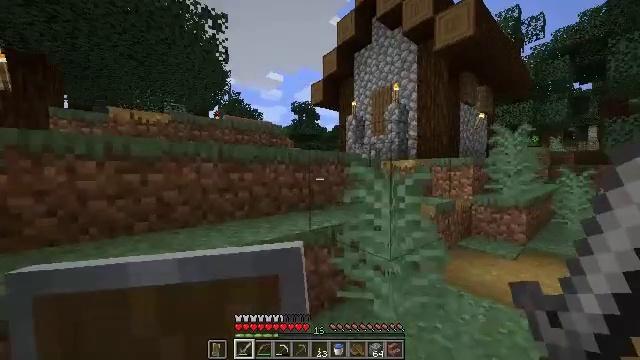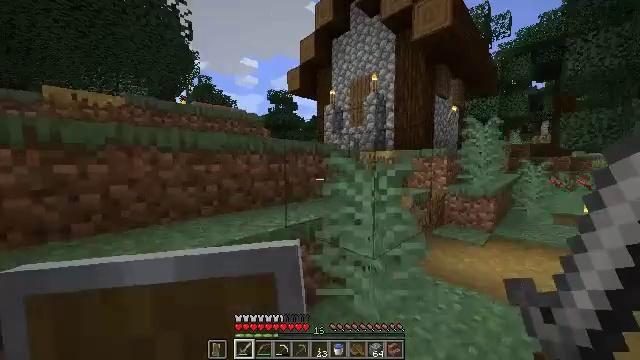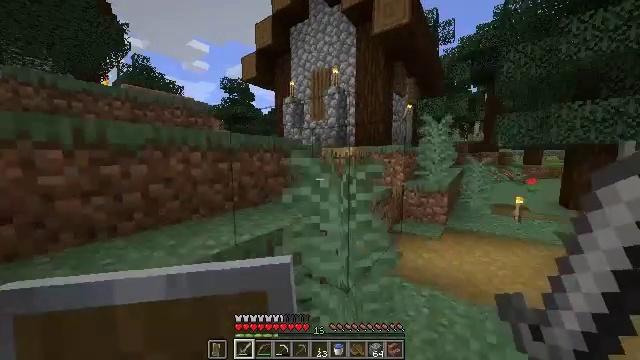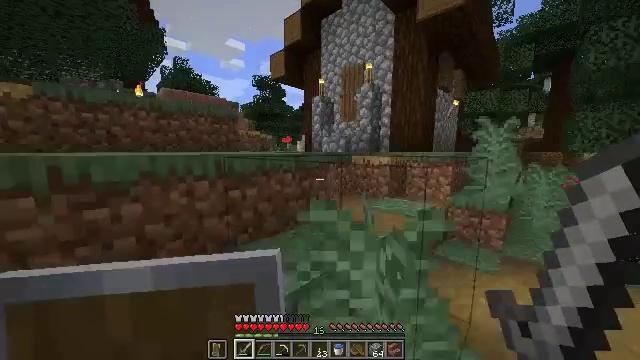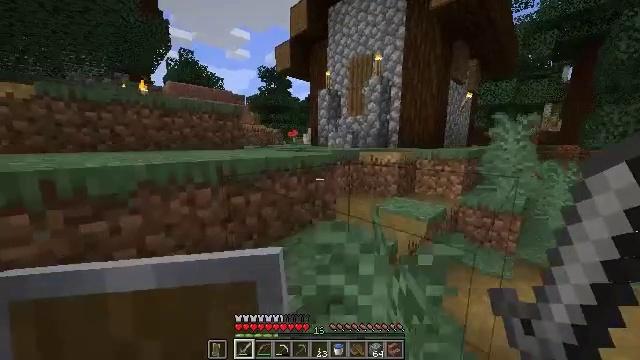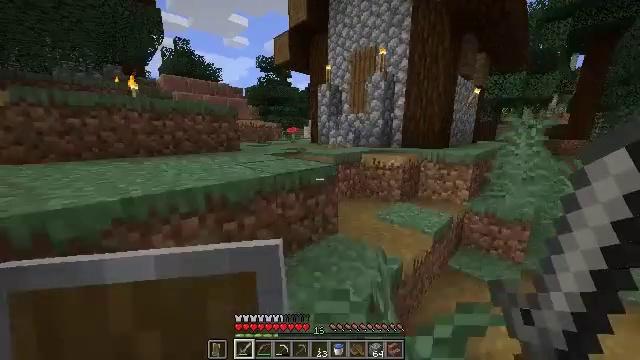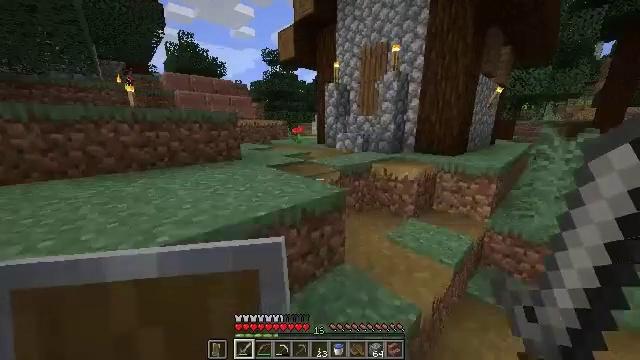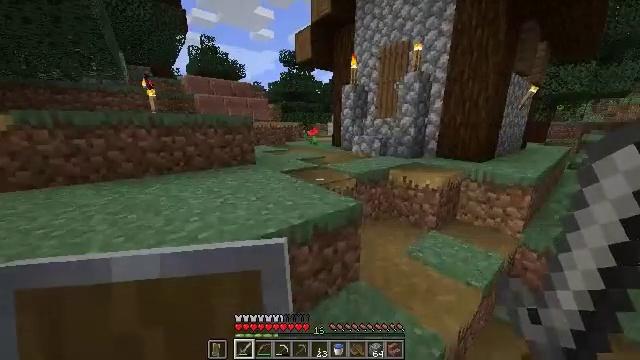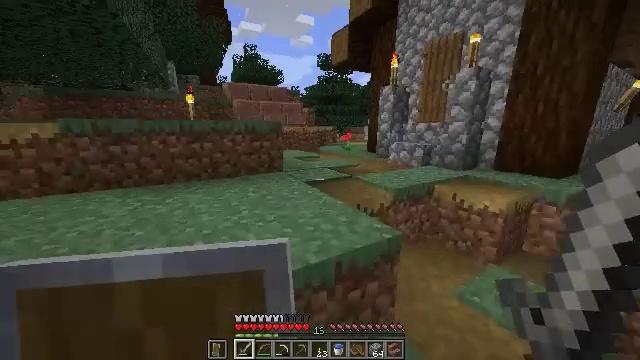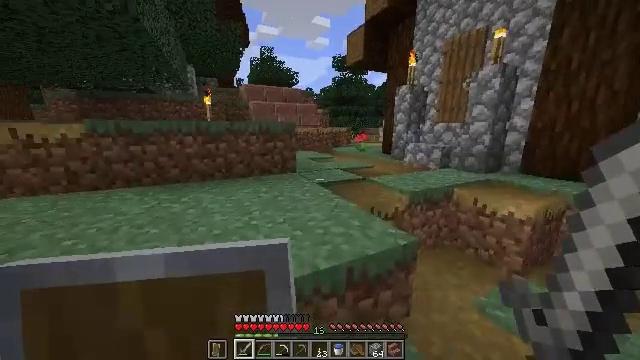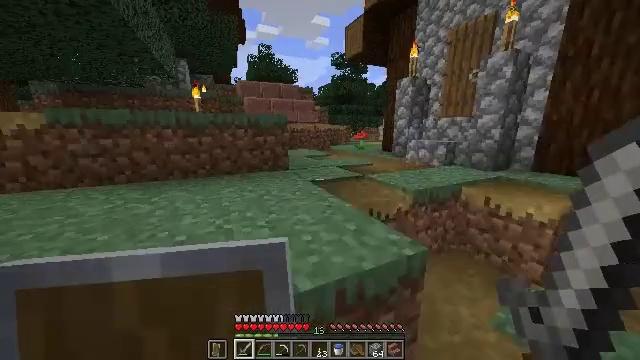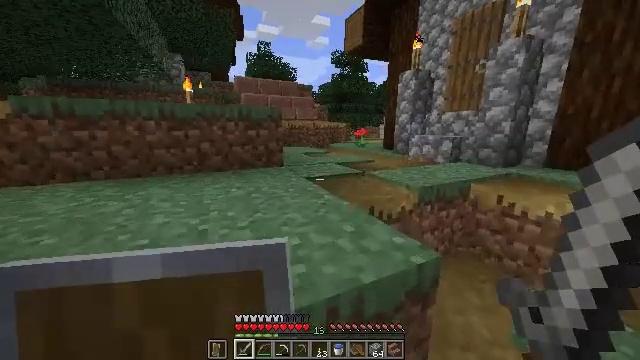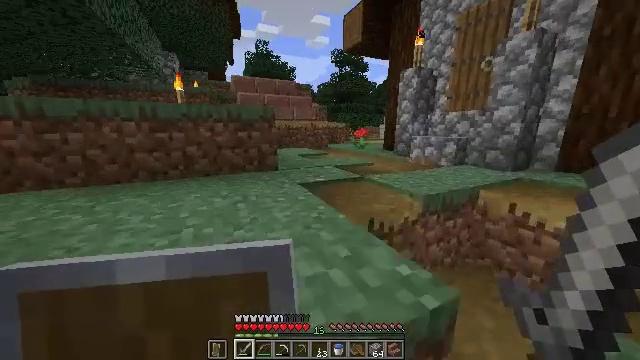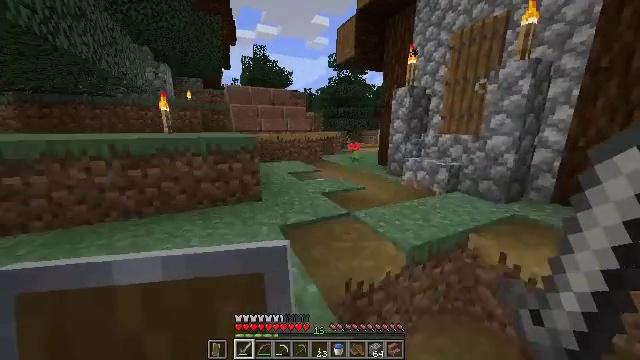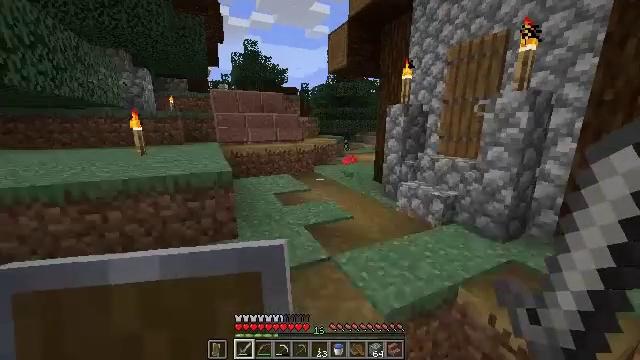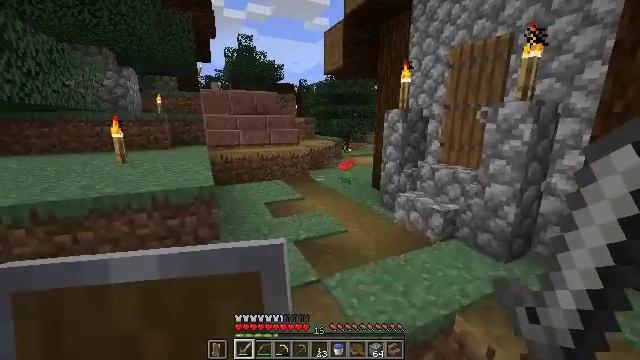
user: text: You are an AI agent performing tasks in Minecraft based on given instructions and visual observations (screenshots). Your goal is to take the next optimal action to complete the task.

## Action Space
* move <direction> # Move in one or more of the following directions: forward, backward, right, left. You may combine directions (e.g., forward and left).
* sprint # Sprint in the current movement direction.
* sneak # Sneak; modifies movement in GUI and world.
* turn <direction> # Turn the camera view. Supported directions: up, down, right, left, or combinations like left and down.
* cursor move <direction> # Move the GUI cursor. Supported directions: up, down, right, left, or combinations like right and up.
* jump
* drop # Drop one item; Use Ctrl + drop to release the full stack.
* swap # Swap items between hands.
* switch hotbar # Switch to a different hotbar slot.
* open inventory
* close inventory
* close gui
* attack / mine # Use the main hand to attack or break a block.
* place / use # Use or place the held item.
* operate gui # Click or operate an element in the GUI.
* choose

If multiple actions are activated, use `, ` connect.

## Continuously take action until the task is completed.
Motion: motion action
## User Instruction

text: craft item air
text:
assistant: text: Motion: move forward, turn right and down
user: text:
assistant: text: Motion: move forward, turn right and down
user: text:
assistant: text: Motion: move forward, turn left and down, jump
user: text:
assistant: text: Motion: move forward, turn left and down, jump
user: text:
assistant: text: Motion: move forward, turn down, jump
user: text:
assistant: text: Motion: move forward, turn left and down
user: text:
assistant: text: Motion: move forward, turn left
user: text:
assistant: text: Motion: move forward, turn left
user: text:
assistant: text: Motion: move forward, turn left
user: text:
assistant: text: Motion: move forward
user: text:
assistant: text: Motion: move forward, jump
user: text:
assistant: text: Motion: move forward, jump
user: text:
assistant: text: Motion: move forward, jump
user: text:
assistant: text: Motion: move forward
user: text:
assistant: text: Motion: move forward
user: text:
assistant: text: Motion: move forward
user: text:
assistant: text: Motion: move forward
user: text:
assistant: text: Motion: move forward
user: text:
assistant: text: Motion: move forward, turn left
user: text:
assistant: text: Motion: move forward, turn left
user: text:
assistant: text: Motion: move forward
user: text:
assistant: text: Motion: move forward, turn left
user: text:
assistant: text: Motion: move forward
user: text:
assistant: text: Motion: move forward, jump
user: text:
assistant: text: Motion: move forward, turn left, jump
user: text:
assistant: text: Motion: move forward, turn left, jump
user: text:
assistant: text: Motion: move forward
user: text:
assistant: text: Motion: move forward
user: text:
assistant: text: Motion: move forward
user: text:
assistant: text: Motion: move forward, sprint